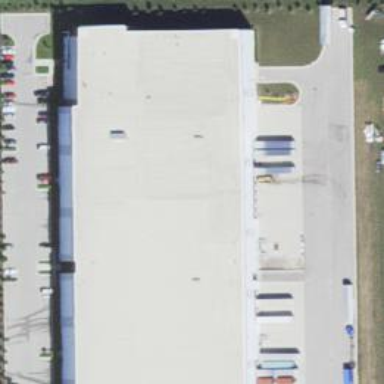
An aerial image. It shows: Warehouse building.